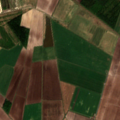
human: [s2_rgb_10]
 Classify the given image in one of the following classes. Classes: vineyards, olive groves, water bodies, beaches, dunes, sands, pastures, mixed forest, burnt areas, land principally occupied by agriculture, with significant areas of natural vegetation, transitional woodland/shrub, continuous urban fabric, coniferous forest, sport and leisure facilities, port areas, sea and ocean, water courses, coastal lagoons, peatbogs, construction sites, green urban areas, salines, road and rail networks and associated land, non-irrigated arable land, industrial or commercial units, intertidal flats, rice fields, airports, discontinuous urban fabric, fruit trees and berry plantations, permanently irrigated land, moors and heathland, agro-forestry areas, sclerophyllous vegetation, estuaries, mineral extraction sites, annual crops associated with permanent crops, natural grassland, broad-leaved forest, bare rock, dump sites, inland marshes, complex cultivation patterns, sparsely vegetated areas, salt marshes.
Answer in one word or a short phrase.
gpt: non-irrigated arable land, land principally occupied by agriculture, with significant areas of natural vegetation, mixed forest